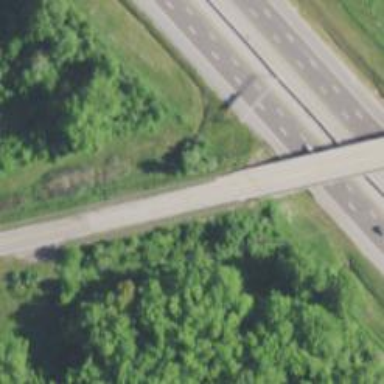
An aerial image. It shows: Tertiary road with bridge.